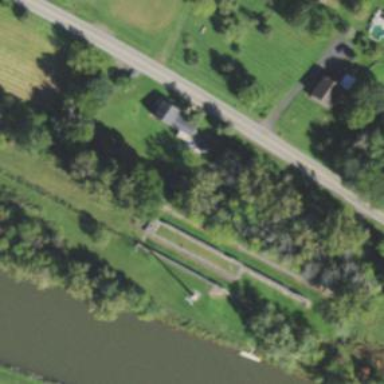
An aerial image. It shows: Lock gate on waterway.